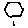
Label: hexagon